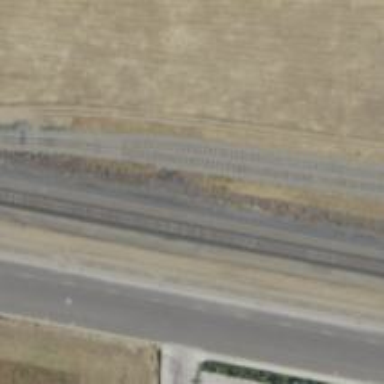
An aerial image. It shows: Rail spur service.